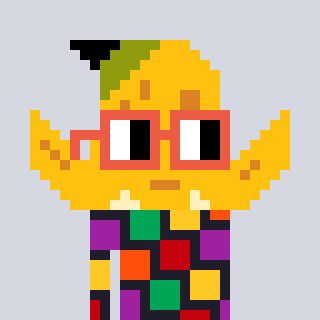
a pixel art character with square orange glasses, a banana-shaped head and a grayscale-colored body on a cool background